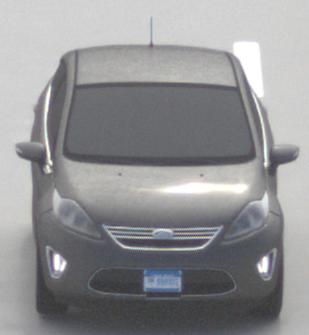
Make: Ford
Model: Fiesta
Detailed model: ’09 Sedan (seventh series)
Model produced from: 2010
Model produced until: 2017
Doors: 4
Color: gray
Road condition: dry road
Daytime: midday
Contrast: medium contrast